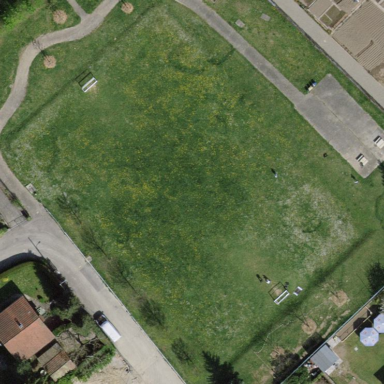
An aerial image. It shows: Pitch for leisure activities.